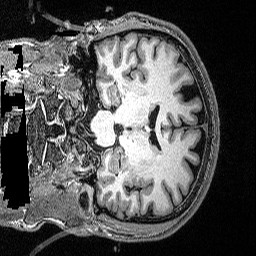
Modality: T1w
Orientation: coronal
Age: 46
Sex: male
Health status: ill
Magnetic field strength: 3 T
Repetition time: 2.53 s
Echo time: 0.00331 s